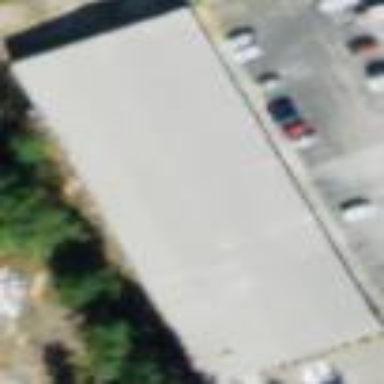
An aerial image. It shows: Commercial building.